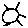
Label: sun